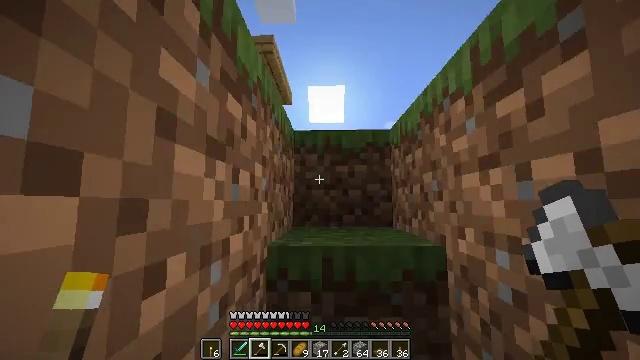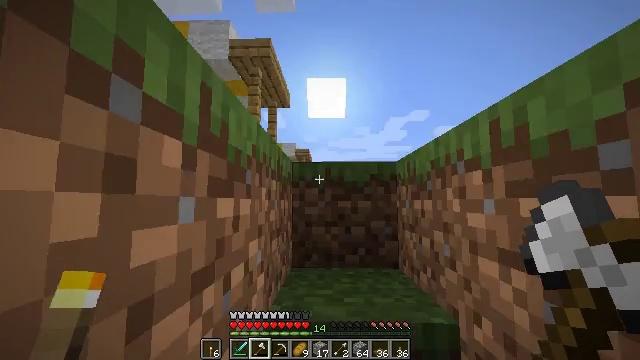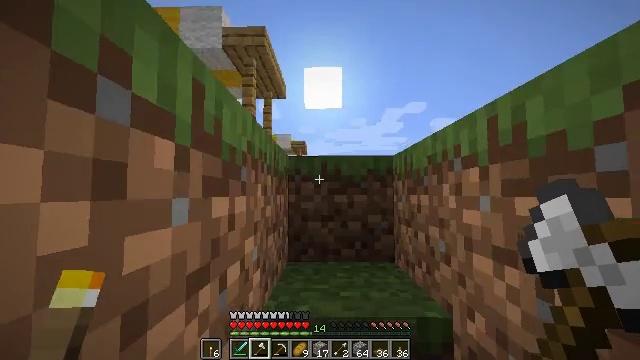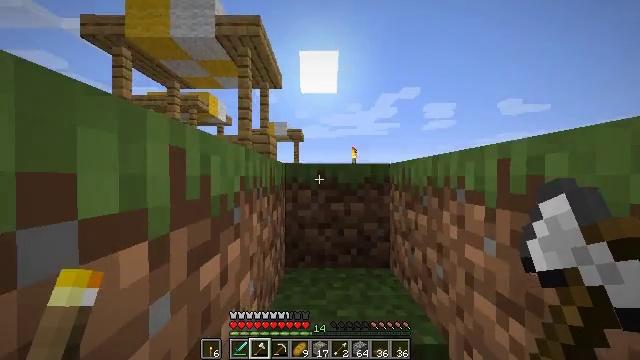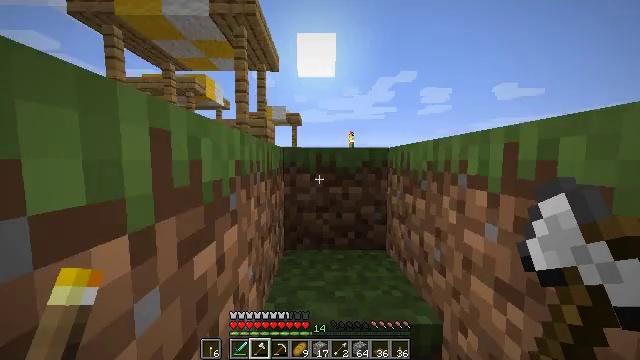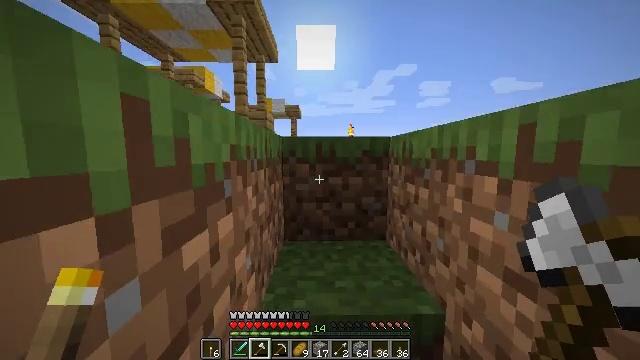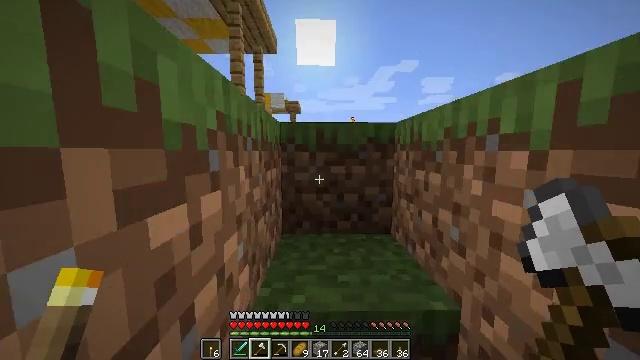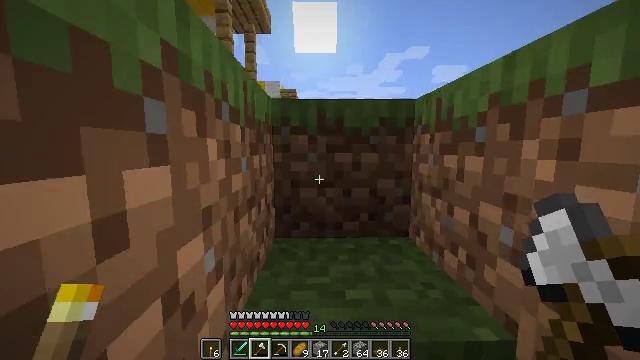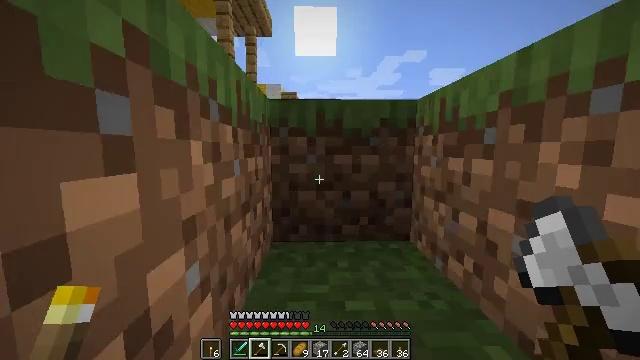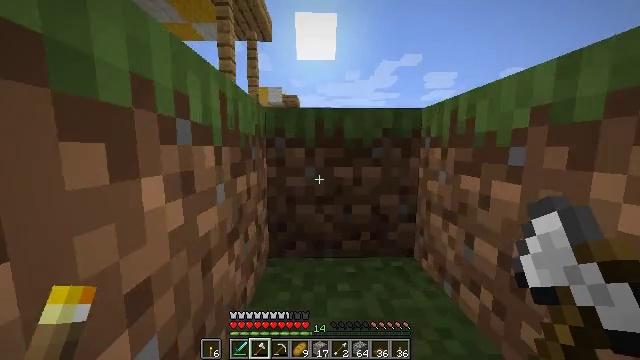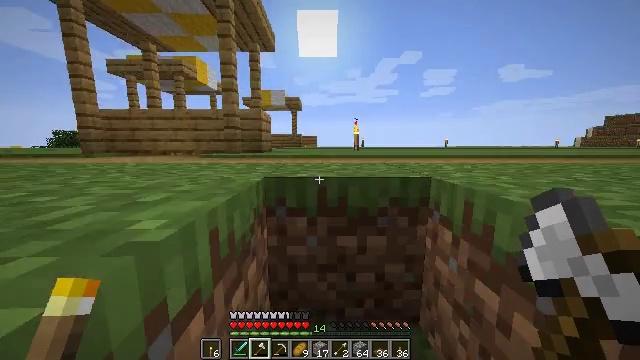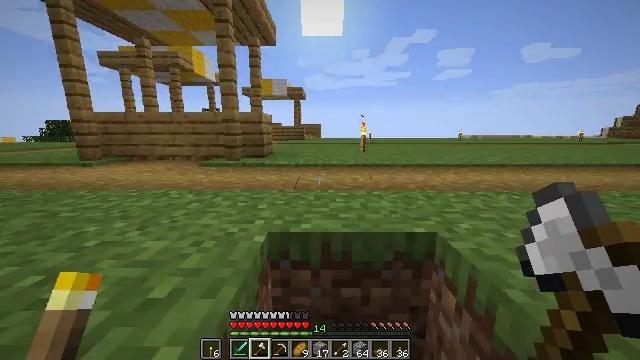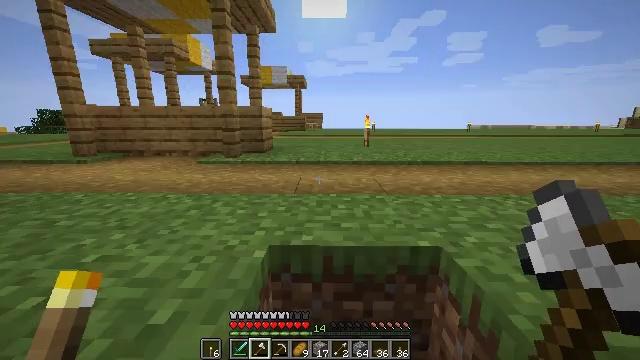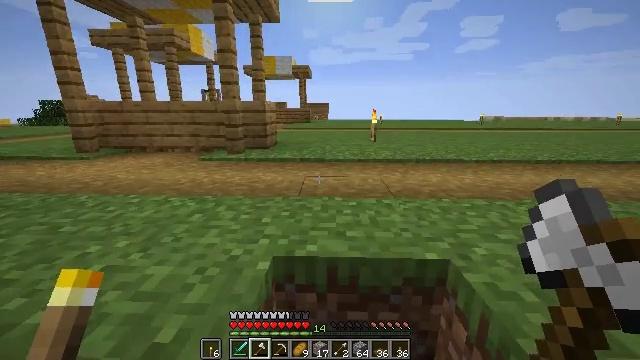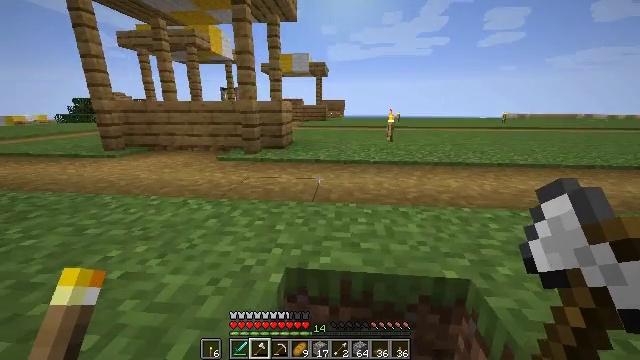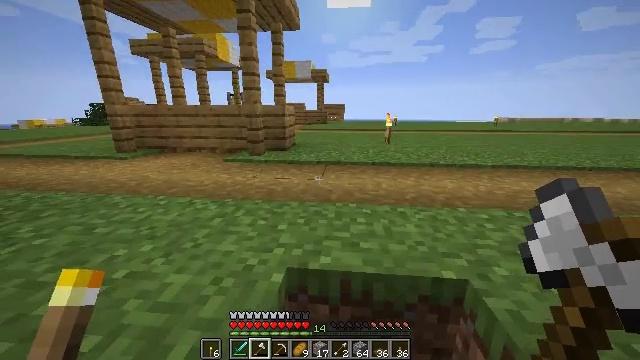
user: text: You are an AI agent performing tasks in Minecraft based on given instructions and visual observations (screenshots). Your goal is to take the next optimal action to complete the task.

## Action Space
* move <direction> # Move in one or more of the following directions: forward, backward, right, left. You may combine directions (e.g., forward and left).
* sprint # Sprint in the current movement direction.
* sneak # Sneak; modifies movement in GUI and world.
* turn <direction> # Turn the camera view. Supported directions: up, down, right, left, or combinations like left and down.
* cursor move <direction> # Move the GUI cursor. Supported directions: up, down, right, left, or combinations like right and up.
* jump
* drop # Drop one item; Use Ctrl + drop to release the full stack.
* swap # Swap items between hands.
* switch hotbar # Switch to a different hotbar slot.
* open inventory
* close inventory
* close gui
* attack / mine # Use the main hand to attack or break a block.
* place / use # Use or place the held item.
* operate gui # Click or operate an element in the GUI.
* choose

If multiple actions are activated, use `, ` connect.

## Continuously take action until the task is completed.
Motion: motion action
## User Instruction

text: Collect the grass block using a shovel.
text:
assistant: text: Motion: move forward, sprint, jump
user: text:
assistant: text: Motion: move forward, sprint, turn down, jump
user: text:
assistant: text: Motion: move forward, turn right and down, jump
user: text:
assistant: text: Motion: move forward, turn down, jump
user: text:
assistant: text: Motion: move forward, turn down, jump
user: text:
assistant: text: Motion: move forward, jump
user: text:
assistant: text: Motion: move forward, jump
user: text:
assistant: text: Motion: move forward, sprint, jump
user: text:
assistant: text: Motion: move forward, sprint, jump
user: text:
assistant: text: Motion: move forward, sprint, turn down, jump
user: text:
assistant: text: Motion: move forward, sprint, turn left and down, jump
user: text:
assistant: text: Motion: move forward, turn down, jump
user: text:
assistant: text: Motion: move forward, turn left and down, jump
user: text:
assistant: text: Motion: move forward, turn left, jump
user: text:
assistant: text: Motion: move forward, jump
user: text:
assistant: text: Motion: move forward, jump
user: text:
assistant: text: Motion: move forward, jump
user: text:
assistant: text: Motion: move forward, jump
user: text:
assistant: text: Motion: move forward, sprint, jump
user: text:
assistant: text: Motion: move forward, sprint, turn left and up, jump
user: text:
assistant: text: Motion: move forward, sprint, turn left, jump
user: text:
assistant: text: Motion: move forward, sprint, turn left, jump
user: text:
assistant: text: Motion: move forward, turn left and up, jump
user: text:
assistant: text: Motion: move forward, turn left, jump
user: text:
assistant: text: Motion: move forward, jump
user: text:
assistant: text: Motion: move forward, jump
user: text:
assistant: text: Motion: move forward, jump
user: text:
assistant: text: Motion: move forward, sprint, jump
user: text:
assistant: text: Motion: move forward, sprint, jump
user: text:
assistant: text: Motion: move forward, sprint, jump